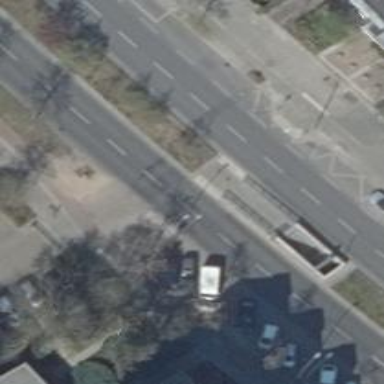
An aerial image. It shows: Footway that serves as traffic island.